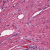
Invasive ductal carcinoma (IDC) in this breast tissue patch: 0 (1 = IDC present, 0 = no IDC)